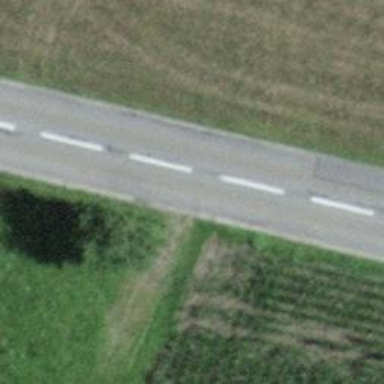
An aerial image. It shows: Secondary road with asphalt surface.